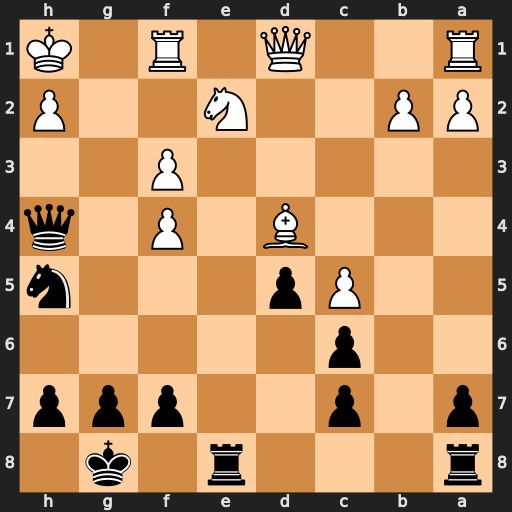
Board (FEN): r3r1k1/p1p2ppp/2p5/2Pp3n/3B1P1q/5P2/PP2N2P/R2Q1R1K
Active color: b
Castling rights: -
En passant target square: -
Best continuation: Rxe2 Qxe2 Ng3+ Kg2 Nxe2